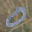
Label: 0